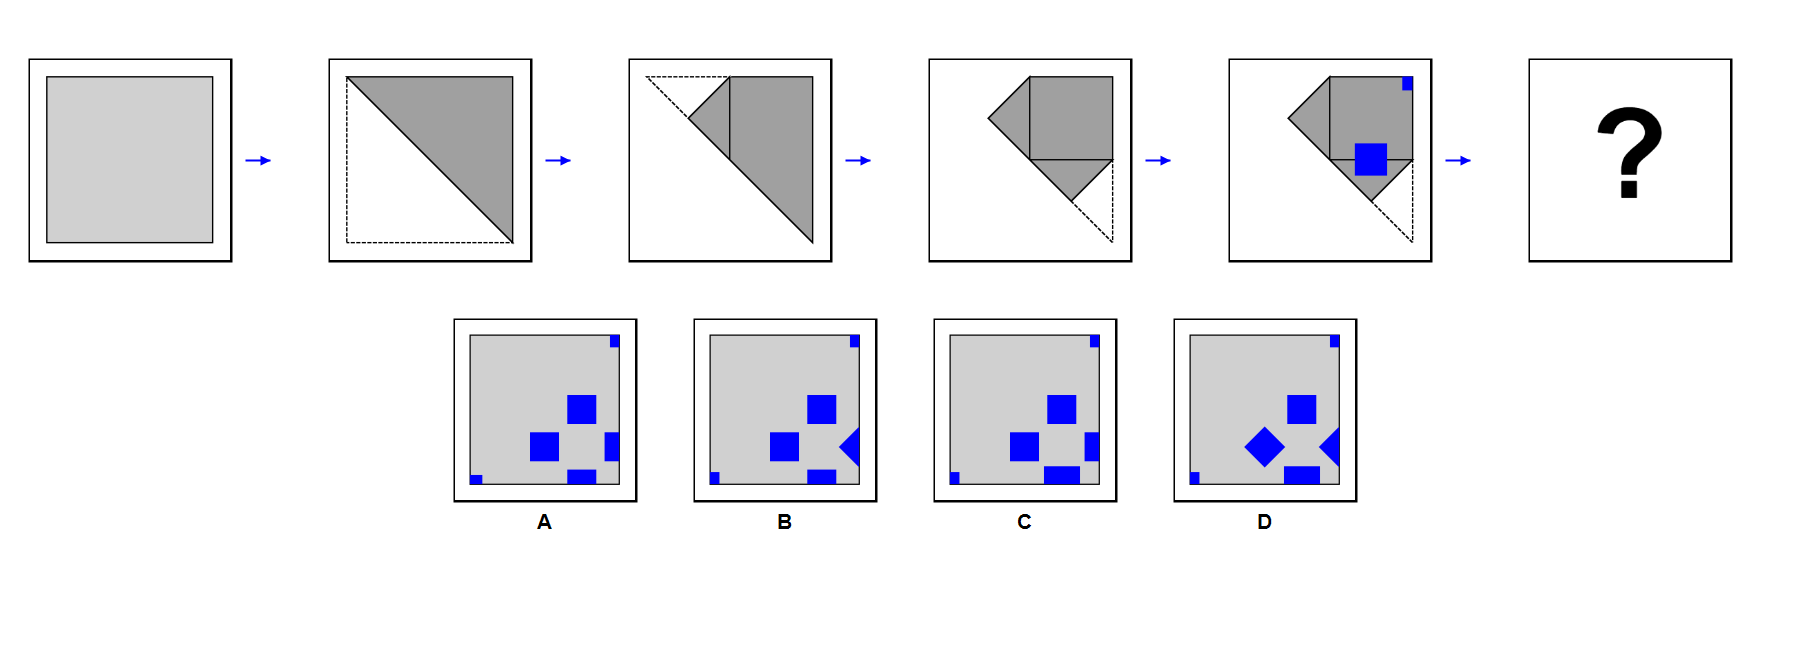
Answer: A